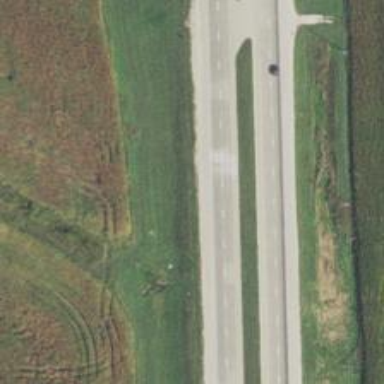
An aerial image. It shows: This image shows trunk highway that functions as expressway.